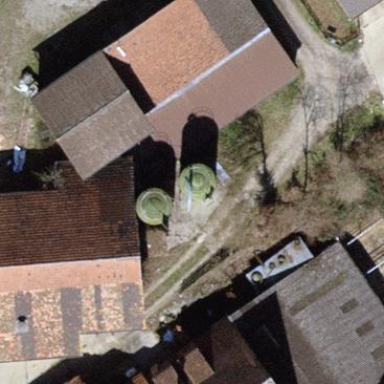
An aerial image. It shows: Gabled roof on farm auxiliary building.